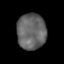
Tissue: prostate
Cell type: T cells
Senescence score: 0.2913
Nuclear area (px): 1024
Mean DAPI intensity: 101.269